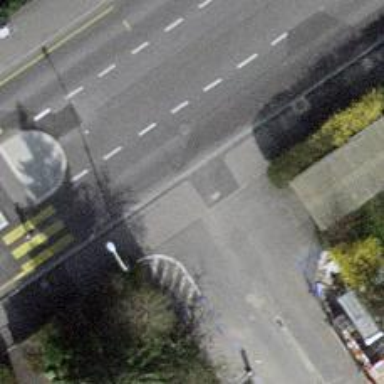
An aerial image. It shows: Unmarked crossing with pedestrian island.